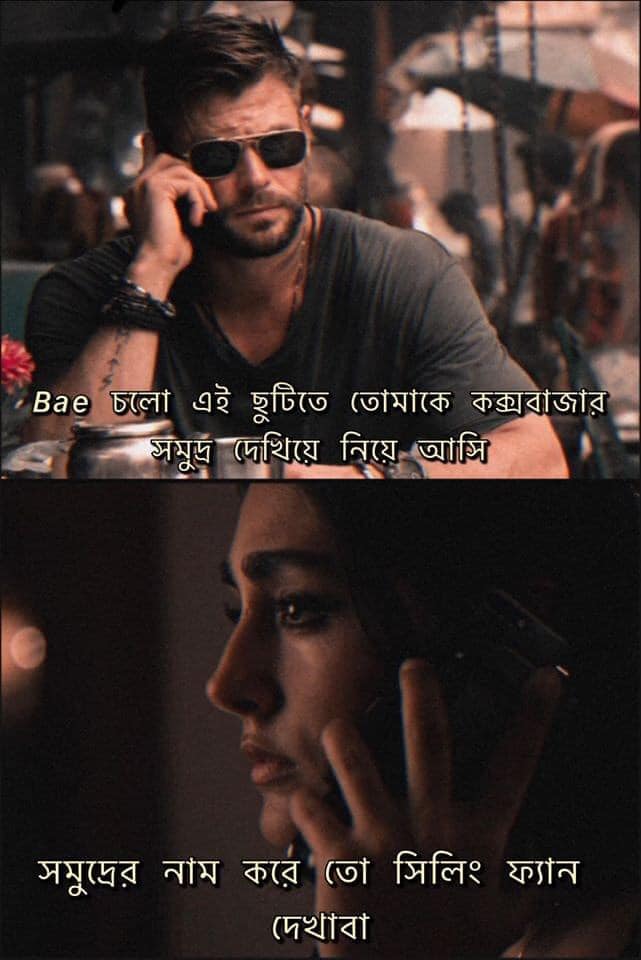
Caption: Bae চলো এই ছুটিতে তোমাকে কক্সবাজার সমুদ্র দেখিয়ে নিয়ে আসি    সমুদ্রের নাম করে তো সিলিং ফ্যান দেখাবা
Label: hate